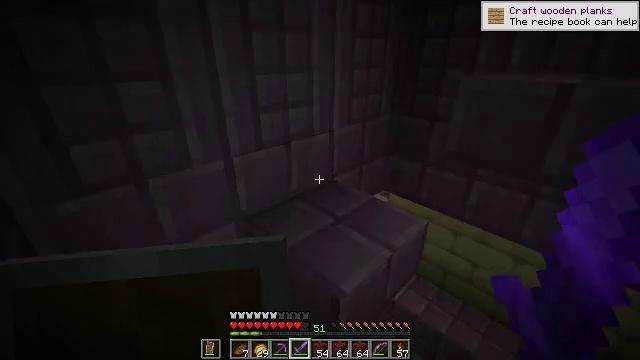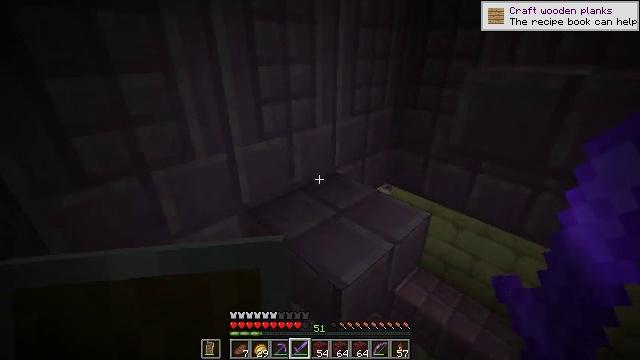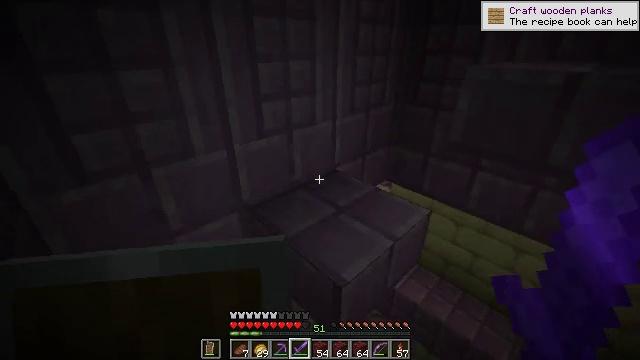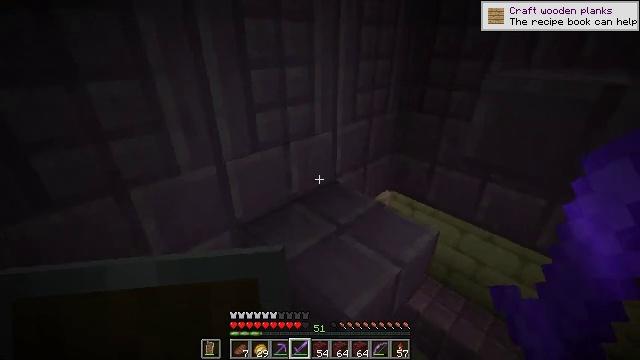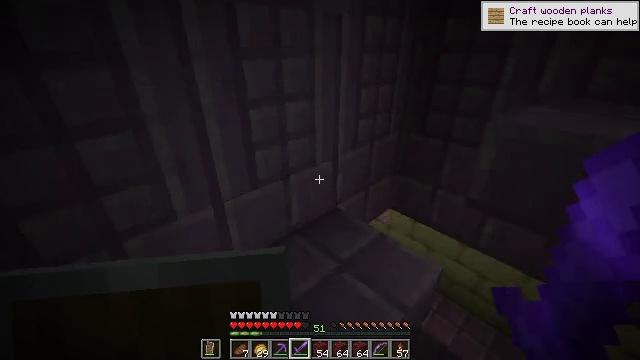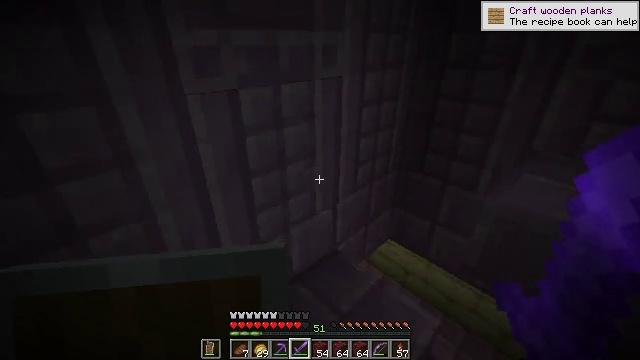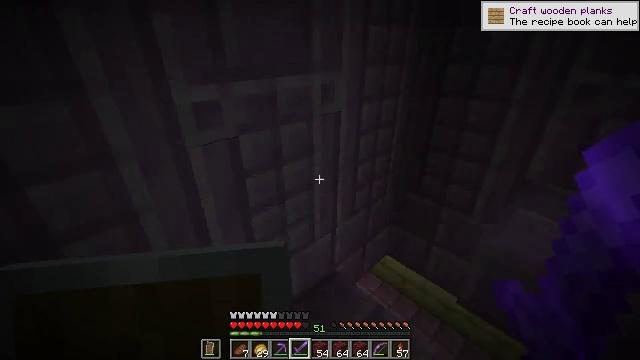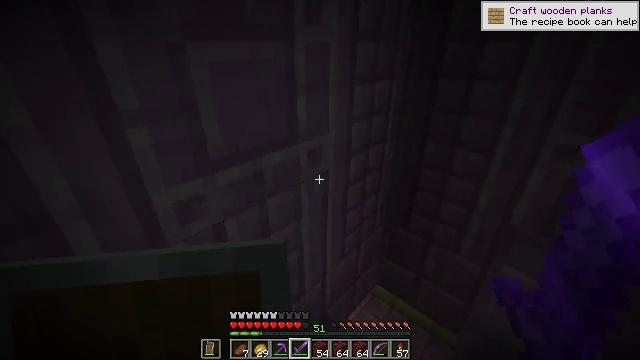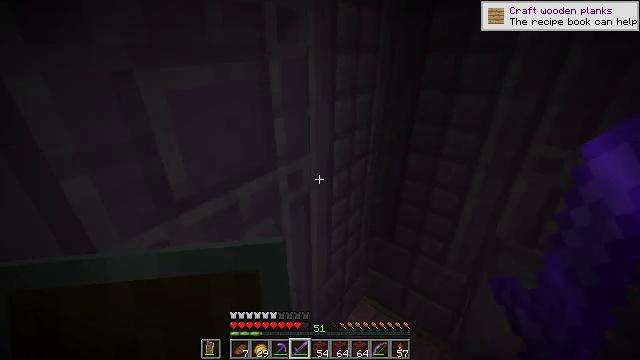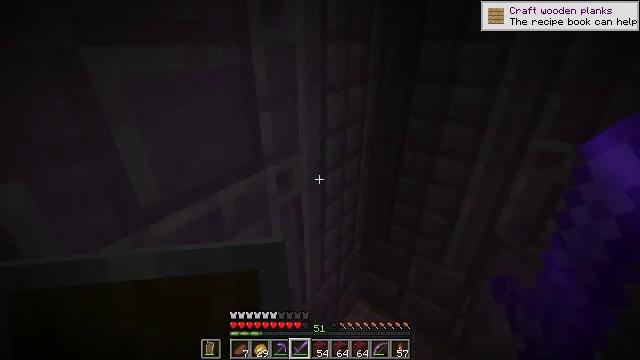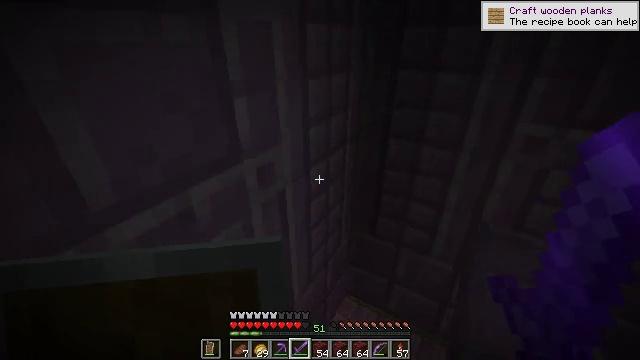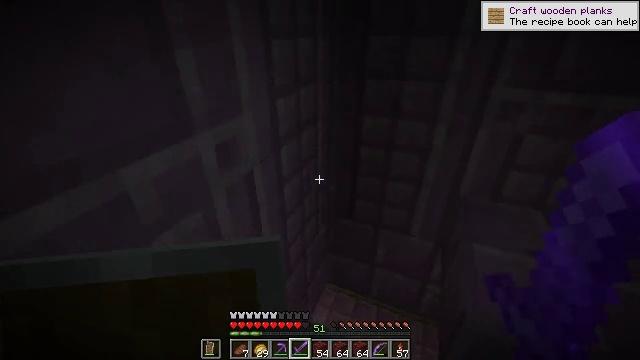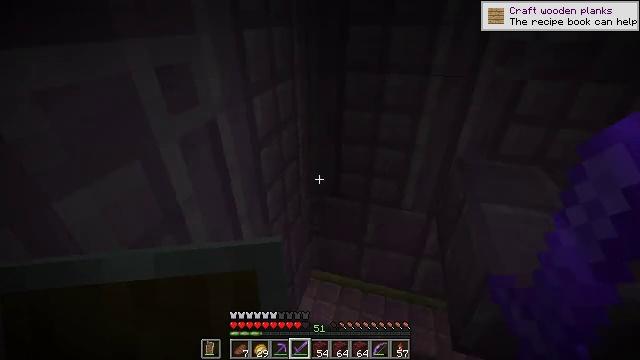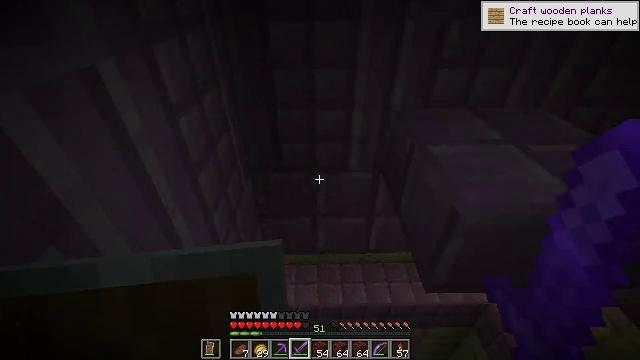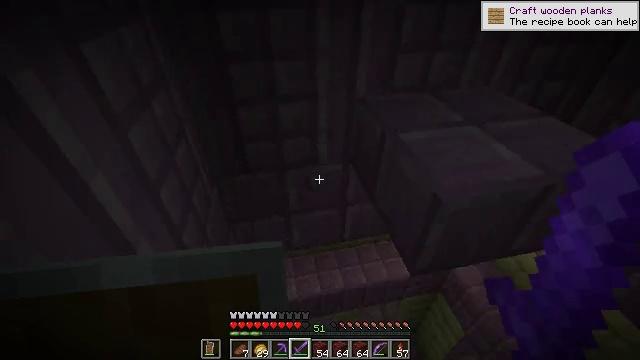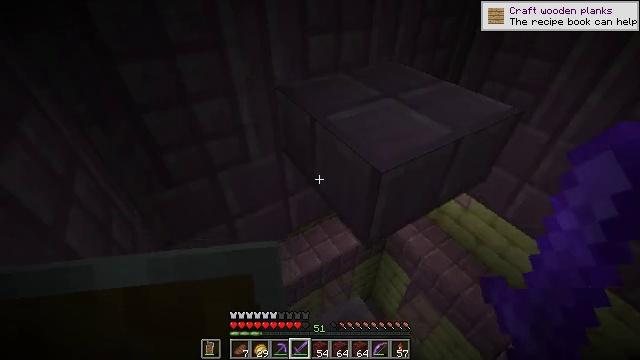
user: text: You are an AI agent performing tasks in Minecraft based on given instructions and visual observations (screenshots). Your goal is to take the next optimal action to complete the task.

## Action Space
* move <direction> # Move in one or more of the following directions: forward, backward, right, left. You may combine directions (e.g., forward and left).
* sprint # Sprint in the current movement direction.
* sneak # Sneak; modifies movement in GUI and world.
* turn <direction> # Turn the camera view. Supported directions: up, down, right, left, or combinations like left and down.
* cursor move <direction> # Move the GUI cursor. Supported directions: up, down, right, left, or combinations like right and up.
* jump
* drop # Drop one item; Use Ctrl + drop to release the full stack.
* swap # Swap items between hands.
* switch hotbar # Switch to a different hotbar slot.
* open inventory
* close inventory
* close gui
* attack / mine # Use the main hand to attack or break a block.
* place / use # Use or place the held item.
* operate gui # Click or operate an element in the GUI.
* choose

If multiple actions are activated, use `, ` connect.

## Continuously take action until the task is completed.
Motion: motion action
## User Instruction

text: Obtain a purpur slab from the End.
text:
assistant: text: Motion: turn down
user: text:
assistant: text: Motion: move forward
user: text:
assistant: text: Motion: move forward
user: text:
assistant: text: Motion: move forward, jump
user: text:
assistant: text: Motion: move forward, jump
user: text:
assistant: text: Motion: move forward, jump
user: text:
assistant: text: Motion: move forward, turn right, jump
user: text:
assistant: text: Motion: move forward, turn right, jump
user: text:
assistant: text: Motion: move forward, turn right, jump
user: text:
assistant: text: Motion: turn right
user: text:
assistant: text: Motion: turn right and down
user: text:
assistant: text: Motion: turn right and down
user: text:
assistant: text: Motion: turn right and down
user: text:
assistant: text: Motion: turn right and down
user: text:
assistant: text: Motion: turn right and down
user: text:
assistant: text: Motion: turn right
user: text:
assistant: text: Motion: turn left and up
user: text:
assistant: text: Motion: turn left
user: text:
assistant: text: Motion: turn left and down
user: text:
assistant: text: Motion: no_op
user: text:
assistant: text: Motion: no_op
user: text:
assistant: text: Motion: turn right
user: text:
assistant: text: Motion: turn right and up
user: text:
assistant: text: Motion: turn right
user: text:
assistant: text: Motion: move forward, turn right
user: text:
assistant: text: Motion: move forward, jump
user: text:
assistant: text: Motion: move forward, jump
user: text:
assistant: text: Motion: move forward, turn right and up, jump
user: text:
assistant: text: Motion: move forward, turn right, jump
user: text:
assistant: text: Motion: move forward, turn right and up, jump